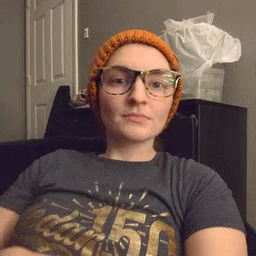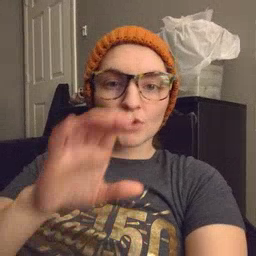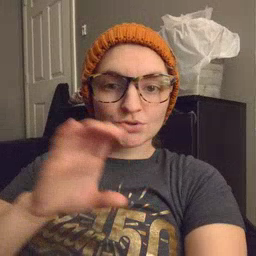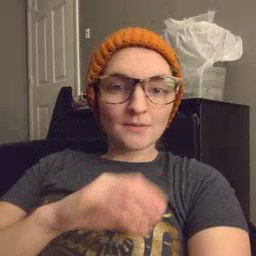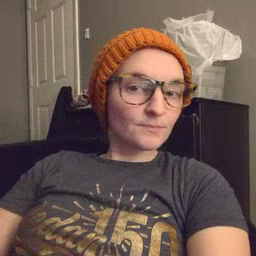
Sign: chocolate